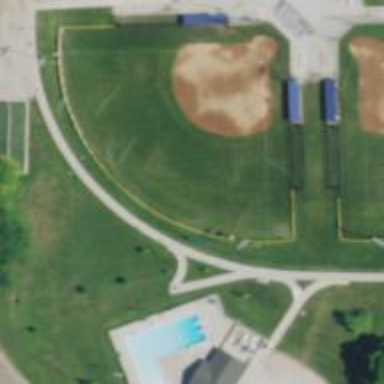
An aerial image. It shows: Baseball pitch for leisure land.